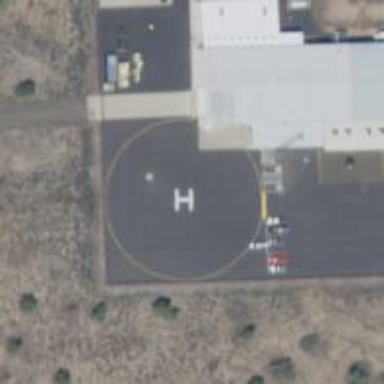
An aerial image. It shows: Image of helipad at airport.